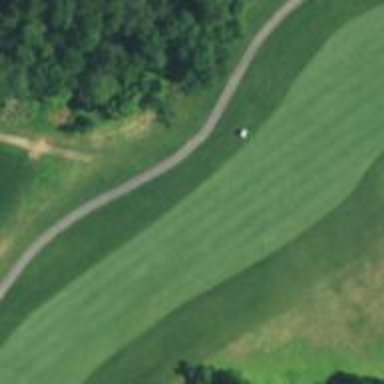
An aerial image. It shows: Golf hole.